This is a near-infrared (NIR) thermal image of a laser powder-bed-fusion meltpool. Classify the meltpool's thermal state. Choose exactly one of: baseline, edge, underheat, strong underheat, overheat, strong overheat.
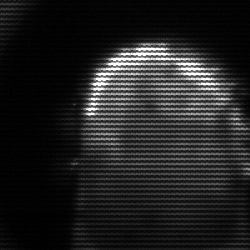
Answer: strong underheat